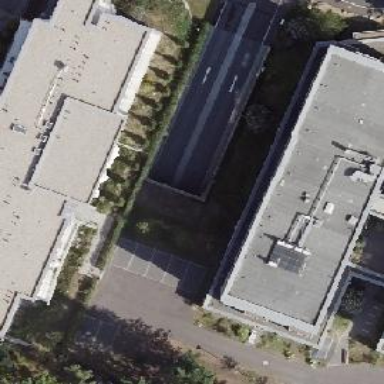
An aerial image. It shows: Parking entrance.